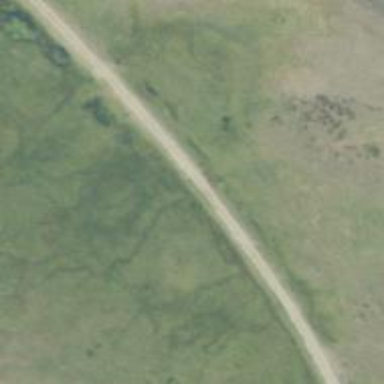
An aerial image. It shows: Abandoned railway.